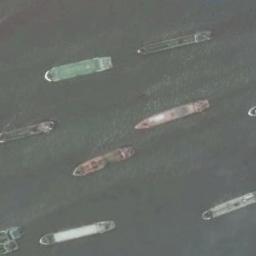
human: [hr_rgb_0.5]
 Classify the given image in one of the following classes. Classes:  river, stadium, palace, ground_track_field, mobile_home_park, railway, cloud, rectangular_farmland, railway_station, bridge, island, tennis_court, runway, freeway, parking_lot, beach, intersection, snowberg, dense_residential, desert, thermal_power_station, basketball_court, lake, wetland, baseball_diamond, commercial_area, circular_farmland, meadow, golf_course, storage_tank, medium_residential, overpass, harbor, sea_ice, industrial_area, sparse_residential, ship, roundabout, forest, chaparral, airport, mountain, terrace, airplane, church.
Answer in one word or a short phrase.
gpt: ship